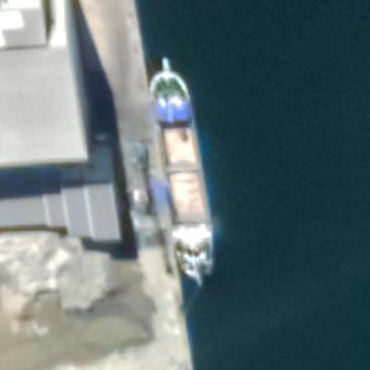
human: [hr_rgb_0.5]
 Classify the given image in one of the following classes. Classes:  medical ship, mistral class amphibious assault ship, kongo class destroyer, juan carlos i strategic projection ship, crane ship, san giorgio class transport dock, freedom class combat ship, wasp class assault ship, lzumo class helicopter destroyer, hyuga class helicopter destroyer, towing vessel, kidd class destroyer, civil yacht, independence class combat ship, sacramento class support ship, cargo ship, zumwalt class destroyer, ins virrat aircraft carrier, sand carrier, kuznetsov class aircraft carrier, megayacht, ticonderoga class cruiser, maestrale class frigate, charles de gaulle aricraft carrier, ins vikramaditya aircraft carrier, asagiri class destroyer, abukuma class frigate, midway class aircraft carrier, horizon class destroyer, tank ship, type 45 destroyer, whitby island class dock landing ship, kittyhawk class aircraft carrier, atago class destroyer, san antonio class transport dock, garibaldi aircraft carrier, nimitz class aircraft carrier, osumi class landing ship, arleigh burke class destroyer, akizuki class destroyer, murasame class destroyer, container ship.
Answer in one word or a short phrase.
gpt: Cargo ship